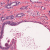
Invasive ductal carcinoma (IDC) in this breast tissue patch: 1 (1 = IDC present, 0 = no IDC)